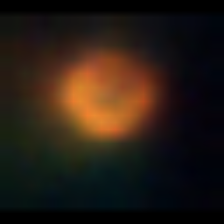
Taxon: NanoPlankton
Group: Other